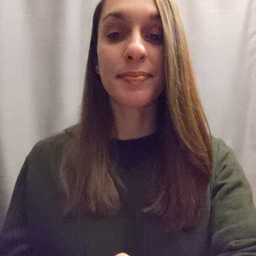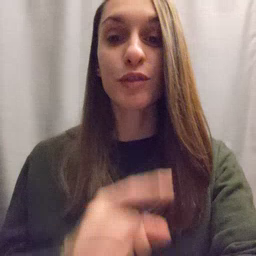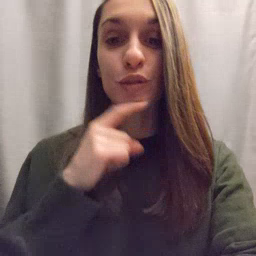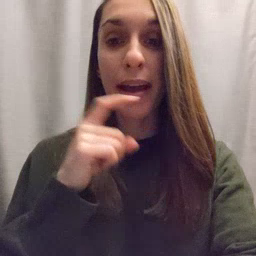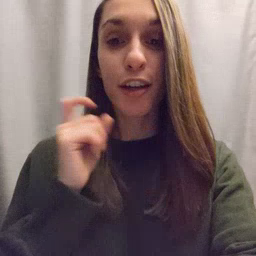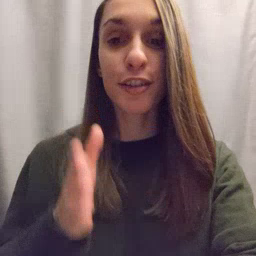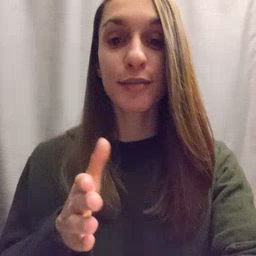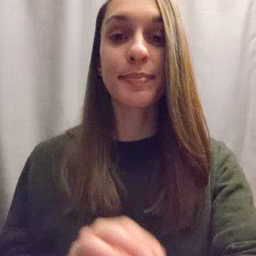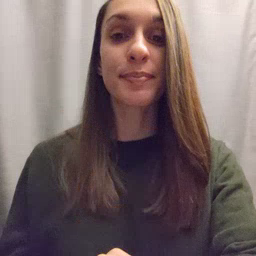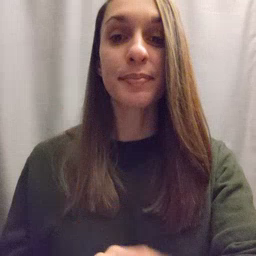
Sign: dryer